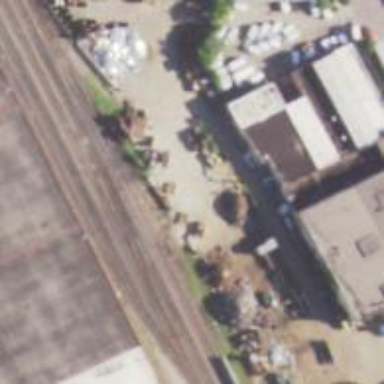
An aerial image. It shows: Railway siding for service.